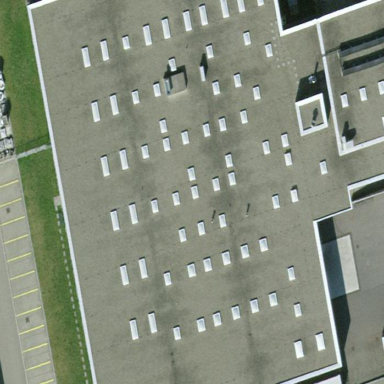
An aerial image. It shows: Industrial building.